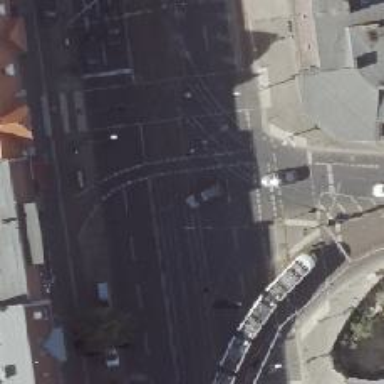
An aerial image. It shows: Tram level crossing on the railway.